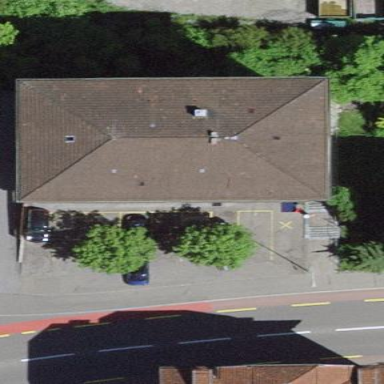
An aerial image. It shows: Building with furniture shop.